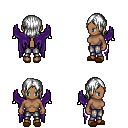
a pixel art fantasy rpg character, female body template, human, dark skin, purple wings, metal pants, white long bangs hairstyle, brown slippers, four views (front, back, left, right), 2x2 character sprite sheet, small pixel art, hard edges, no anti-aliasing